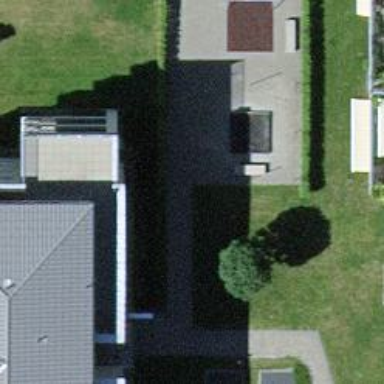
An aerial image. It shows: Concrete bench.